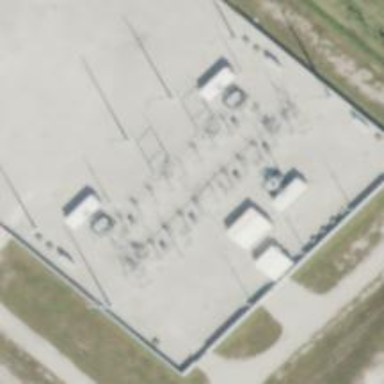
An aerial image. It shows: Switch for power supply.